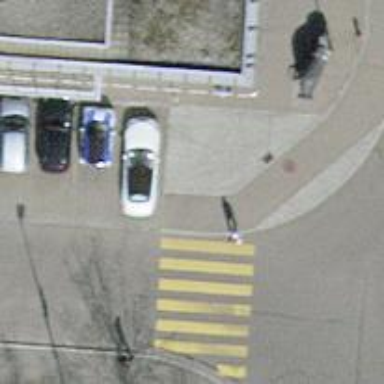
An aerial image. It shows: Kerb barrier.